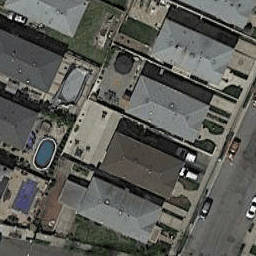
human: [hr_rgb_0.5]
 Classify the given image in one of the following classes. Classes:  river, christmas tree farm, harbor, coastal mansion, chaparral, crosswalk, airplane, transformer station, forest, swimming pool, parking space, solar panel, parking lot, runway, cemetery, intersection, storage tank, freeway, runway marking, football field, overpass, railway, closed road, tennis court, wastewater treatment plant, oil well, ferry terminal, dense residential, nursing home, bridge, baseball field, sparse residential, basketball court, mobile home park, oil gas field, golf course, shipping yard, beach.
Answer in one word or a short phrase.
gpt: dense residential